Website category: sports
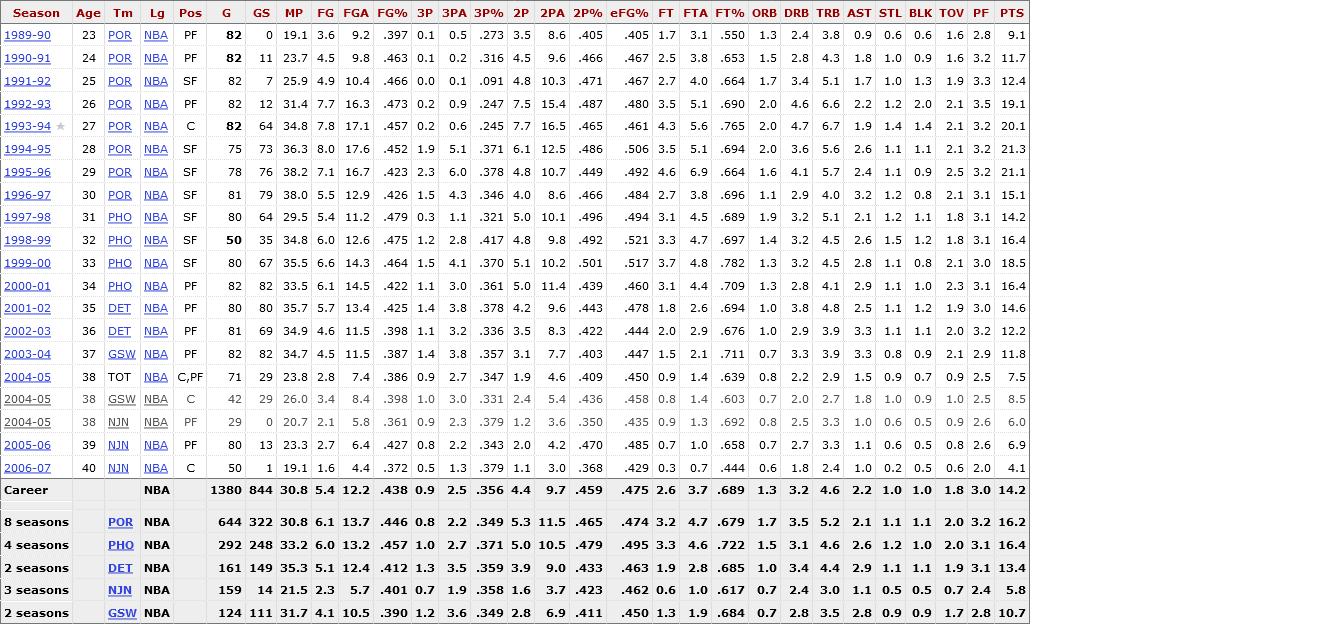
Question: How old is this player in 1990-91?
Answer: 24

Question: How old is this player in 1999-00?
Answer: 33

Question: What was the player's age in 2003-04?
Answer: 37

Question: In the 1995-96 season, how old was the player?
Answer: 29

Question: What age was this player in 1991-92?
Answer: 25

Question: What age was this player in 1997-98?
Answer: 31

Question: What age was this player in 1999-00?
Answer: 33

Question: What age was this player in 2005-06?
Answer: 39

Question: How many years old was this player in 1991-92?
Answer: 25

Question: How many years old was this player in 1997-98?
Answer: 31

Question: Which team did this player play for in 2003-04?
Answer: GSW

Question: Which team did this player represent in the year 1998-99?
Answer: PHO

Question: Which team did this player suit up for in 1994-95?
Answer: POR

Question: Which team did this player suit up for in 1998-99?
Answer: PHO

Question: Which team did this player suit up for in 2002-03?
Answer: DET

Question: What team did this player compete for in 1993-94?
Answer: POR

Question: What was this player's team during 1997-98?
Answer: PHO

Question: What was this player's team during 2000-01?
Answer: PHO

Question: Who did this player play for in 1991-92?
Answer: POR

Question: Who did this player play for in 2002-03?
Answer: DET

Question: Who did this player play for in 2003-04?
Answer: GSW

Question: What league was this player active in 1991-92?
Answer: NBA

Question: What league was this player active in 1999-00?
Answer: NBA

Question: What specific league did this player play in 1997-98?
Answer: NBA

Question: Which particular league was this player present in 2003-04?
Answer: NBA

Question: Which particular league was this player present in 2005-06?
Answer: NBA

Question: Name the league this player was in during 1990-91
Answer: NBA

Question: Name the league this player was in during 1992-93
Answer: NBA

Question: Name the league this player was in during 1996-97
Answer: NBA

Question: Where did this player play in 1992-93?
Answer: NBA

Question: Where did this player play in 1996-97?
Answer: NBA

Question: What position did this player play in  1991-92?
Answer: SF

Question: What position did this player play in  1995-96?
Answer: SF

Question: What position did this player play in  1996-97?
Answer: SF

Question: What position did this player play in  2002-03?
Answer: PF

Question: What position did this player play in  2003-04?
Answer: PF

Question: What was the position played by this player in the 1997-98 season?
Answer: SF

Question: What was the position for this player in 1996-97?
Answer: SF

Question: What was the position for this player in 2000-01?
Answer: PF

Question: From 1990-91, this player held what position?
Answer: PF

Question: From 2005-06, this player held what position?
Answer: PF

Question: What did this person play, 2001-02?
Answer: PF

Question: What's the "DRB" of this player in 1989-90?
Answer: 2.4

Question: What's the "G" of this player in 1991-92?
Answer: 82

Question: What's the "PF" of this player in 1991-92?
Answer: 3.3

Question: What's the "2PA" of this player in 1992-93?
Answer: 15.4

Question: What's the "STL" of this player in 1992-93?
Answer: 1.2

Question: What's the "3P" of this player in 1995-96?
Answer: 2.3

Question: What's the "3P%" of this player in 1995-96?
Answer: .378

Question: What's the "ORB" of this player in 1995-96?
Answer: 1.6

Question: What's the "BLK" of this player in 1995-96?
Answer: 0.9

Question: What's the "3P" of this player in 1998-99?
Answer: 1.2

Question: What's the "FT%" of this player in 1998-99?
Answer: .697

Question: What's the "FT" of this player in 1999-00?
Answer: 3.7

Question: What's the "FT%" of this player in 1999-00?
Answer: .782

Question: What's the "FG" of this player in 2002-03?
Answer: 4.6

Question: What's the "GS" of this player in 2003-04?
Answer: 82

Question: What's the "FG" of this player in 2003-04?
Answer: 4.5

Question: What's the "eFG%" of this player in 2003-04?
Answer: .447

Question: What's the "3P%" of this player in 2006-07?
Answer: .379

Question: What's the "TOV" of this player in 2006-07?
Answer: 0.6

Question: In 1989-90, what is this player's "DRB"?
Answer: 2.4

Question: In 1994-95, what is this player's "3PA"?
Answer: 5.1

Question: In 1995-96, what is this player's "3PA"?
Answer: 6.0